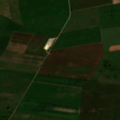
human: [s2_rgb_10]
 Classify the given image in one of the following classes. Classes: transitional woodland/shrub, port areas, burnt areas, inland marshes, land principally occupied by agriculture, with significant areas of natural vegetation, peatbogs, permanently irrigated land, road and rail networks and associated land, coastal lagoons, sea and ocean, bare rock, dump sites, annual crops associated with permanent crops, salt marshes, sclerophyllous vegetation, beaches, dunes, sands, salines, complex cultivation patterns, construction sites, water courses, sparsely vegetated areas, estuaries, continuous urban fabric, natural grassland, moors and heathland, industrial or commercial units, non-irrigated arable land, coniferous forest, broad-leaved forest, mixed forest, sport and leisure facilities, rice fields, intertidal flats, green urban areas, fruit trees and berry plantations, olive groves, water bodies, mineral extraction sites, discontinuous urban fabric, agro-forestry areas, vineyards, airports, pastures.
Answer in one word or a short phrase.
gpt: non-irrigated arable land, fruit trees and berry plantations